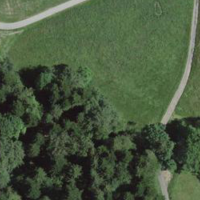
EUNIS habitat code: 44
Species observed at this site:
Cardamine pratensis